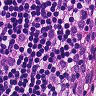
Metastatic tissue present: yes